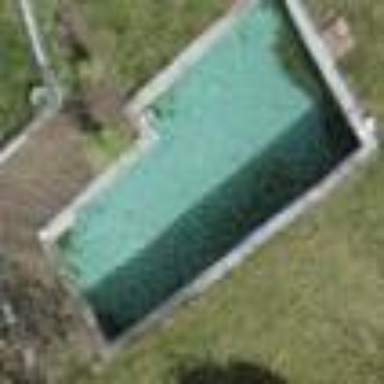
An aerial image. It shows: Swimming pool located in leisure land.